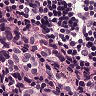
Metastatic tissue present: yes